Field crop: maize
Growth stage: 2
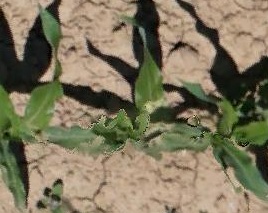
Species: maize